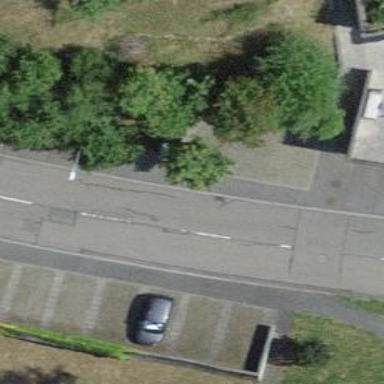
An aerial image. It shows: Residential road with asphalt surface. There are separate sidewalks on both sides.